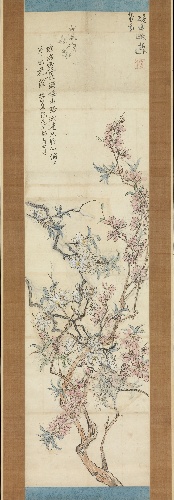
Title: 椿椿山筆 紅白桃花図（付・画稿）|Red and White Peach Blossoms, Preparatory Sketch
Artist: Tsubaki Chinzan
Artist bio: Japanese, 1801–1854
Date: 1843
Object type: Hanging scroll
Classification: Paintings
Medium: Hanging scroll; color on paper
Culture: Japan
Period: Edo period (1615–1868)
Dimensions: Image: 56 7/8 x 14 13/16 in. (144.5 x 37.6 cm)
Overall with mounting: 85 1/4 x 24 3/16 in. (216.5 x 61.4 cm)
Department: Asian Art
Credit line: The Harry G. C. Packard Collection of Asian Art, Gift of Harry G. C. Packard, and Purchase, Fletcher, Rogers, Harris Brisbane Dick, and Louis V. Bell Funds, Joseph Pulitzer Bequest, and The Annenberg Fund Inc. Gift, 1975
Accession year: 1975
Repository: Metropolitan Museum of Art, New York, NY
Tags: Flowers